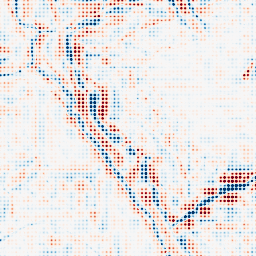
Category: wavelet
Decomposition family: wavelet_biorthogonal
Decomposition parameters: wavelet: bior2.4
level: 4
Upsampling method: sinc_hamming
Upsampling parameters: scale: 8
kernel_size: 4
Upsampling scale: 8